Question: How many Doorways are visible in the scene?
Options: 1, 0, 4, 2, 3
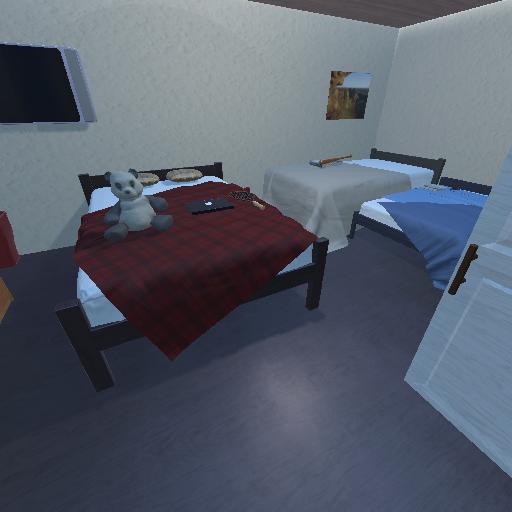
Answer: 1